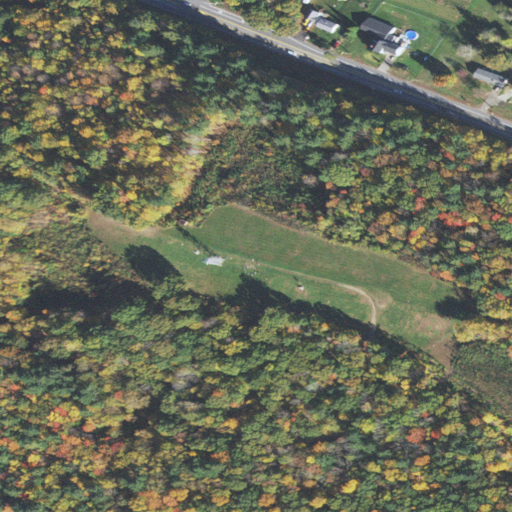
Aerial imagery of mountain in New Hampshire named Stratham Hill containing mixed forest, deciduous forest, evergreen forest, pasture, medium intensity development, low intensity development, open development, and woody wetlands